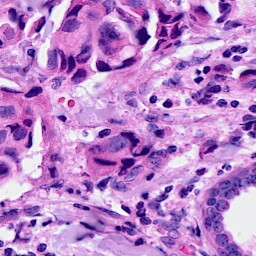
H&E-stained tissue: Breast